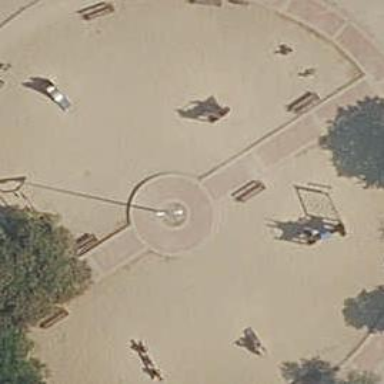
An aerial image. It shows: Playground area for leisure activities on the land.